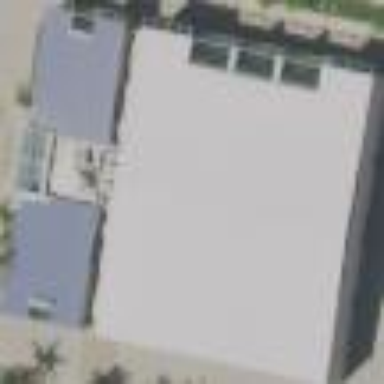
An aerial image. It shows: Fitness center building.